Interaction volume radius: 5 \u00c5
Interaction volume height: 20 \u00c5
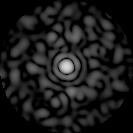
Disorder parameter: 0.8014